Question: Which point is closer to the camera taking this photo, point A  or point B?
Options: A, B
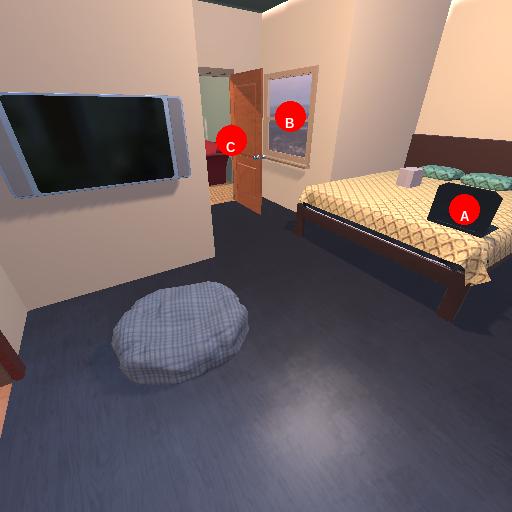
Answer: A